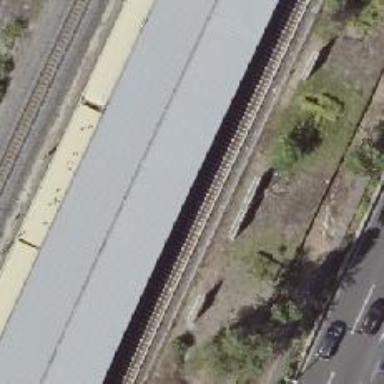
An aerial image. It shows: Close-up of railway platform edge.